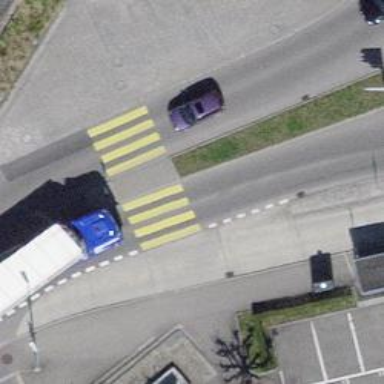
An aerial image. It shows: Uncontrolled zebra crossing on the road.